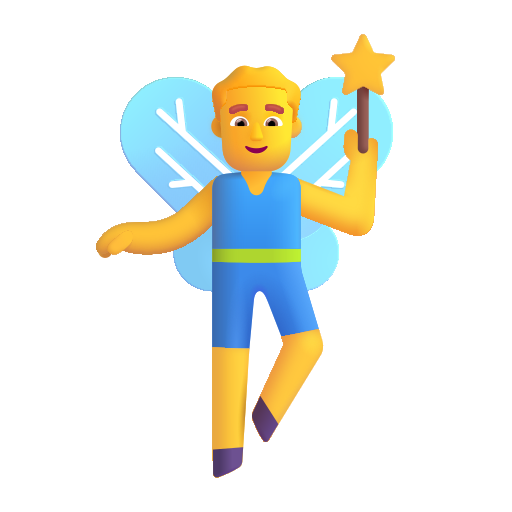
man fairy color default